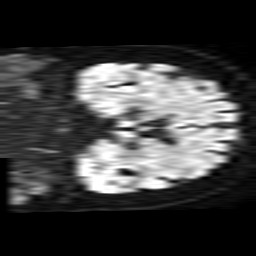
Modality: TRACE
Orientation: coronal
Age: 62
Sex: female
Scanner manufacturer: philips
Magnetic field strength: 1.5 T
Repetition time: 3.639 s
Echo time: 0.09255 s